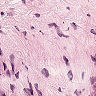
Metastatic tissue present: no